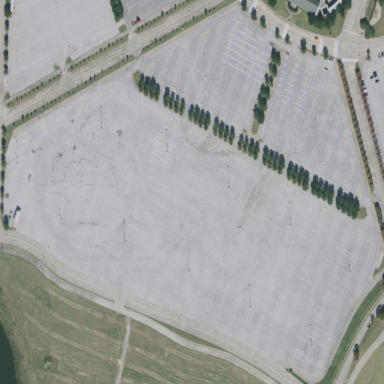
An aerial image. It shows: Parking area.